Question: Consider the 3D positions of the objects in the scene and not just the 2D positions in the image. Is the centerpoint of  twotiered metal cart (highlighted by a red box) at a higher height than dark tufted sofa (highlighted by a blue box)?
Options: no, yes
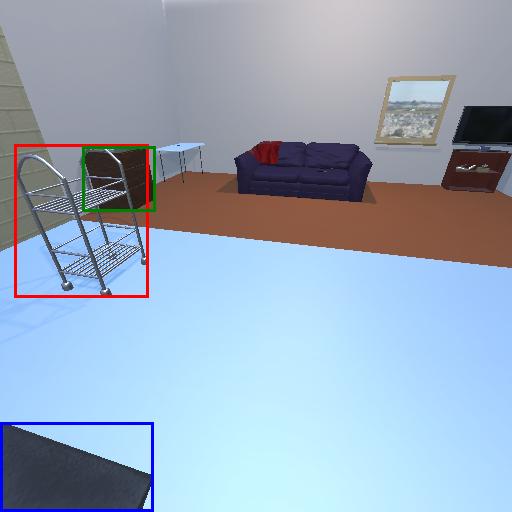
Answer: no